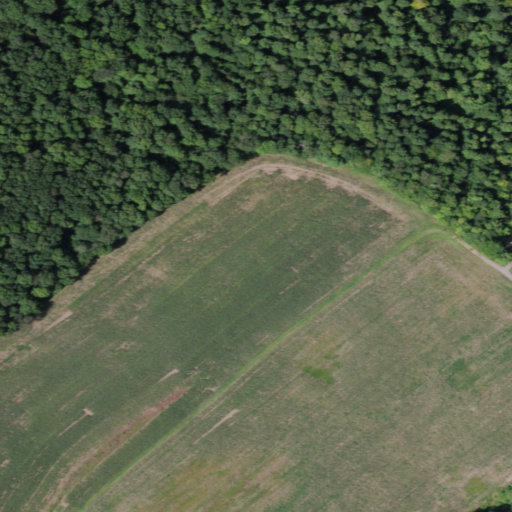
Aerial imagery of mountain in New York named Bradley Hill containing deciduous forest, pasture, cultivated crops, and shrub